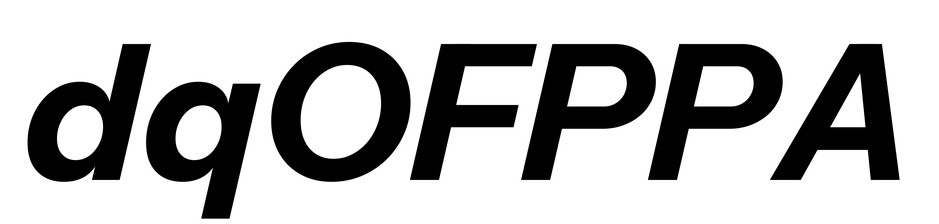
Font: InstrumentSans-Italic_Bold_Italic